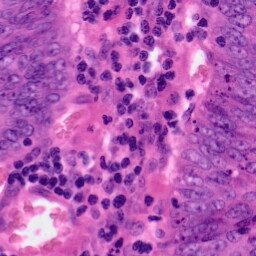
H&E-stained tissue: Colon